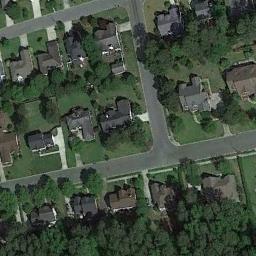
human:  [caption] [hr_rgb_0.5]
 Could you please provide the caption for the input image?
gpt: The medium residential area is well green and has some neatly arranged houses .

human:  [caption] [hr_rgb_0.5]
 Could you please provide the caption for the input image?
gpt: There are many trees in the middle residential area .

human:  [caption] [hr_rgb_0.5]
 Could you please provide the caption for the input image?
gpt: The houses in the medium - sized residential area are arranged irregularly .

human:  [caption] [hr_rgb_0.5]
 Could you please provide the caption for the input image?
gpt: The medium residential is on the grass next to some trees and road .

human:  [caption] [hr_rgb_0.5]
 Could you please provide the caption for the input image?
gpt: There are many green trees and brown buildings on the medium residential area .